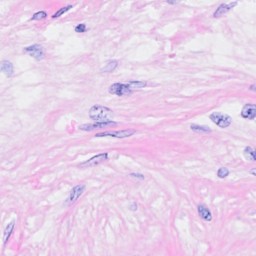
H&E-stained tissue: Breast